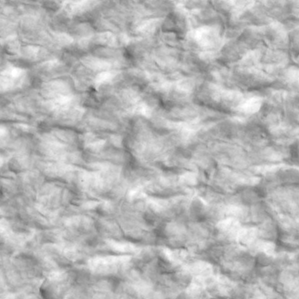
Label: non_frost